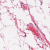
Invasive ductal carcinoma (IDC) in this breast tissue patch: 0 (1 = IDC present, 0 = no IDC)